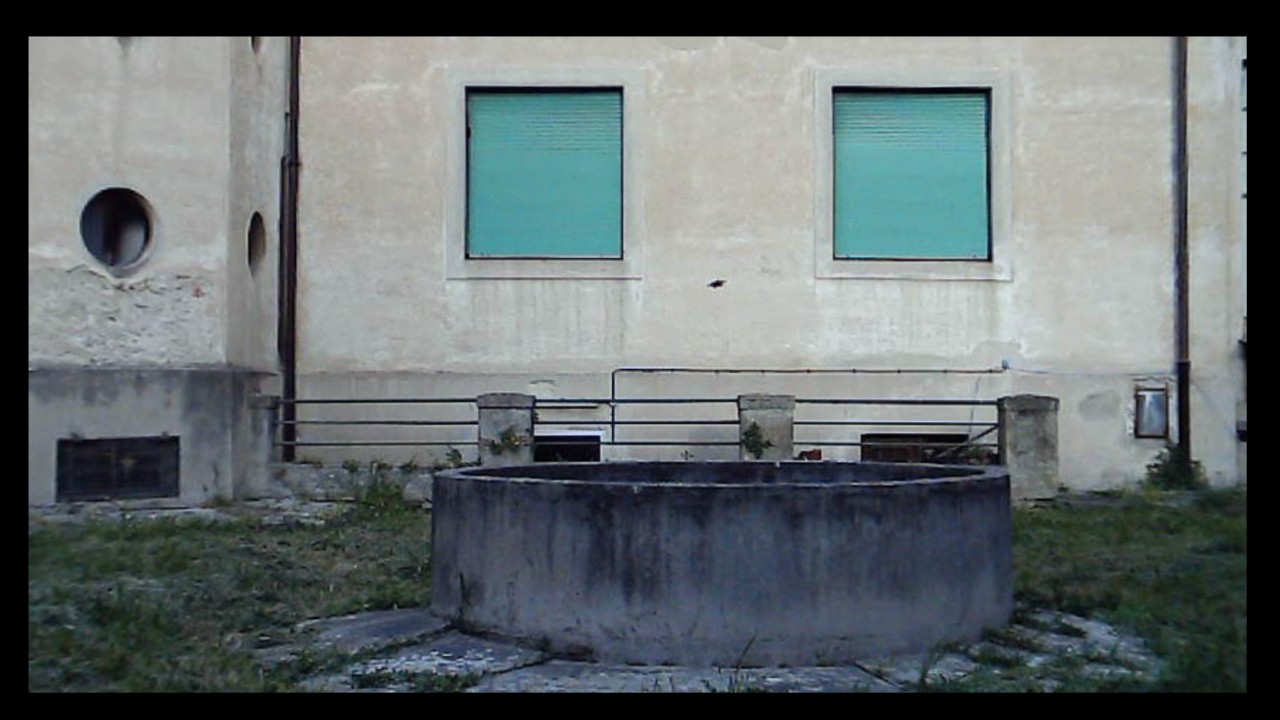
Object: DarwinFPV cineape20